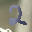
Label: 2